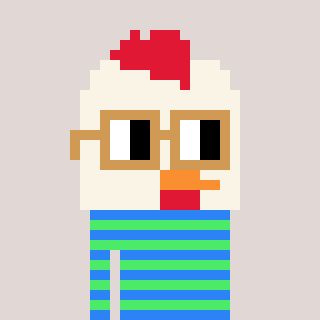
a pixel art character with square brown glasses, a chicken-shaped head and a teal-colored body on a warm background